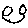
Label: smiley face